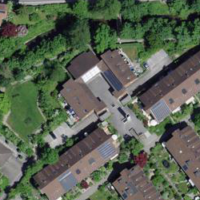
EUNIS habitat code: 55
Species observed at this site:
Chelidonium majus
Lonicera acuminata